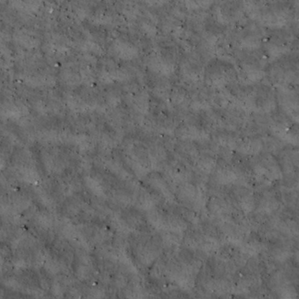
Label: non_frost